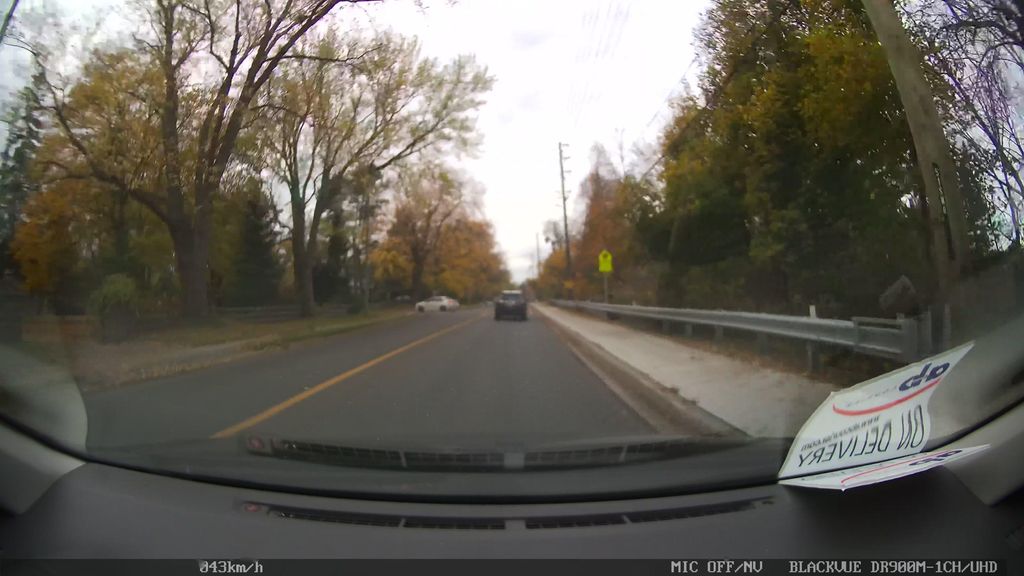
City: toronto